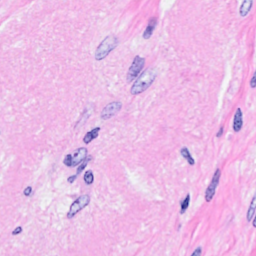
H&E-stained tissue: Breast